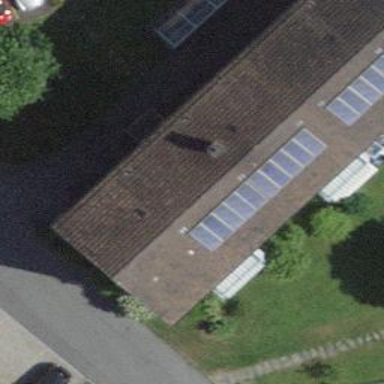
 consisting of solar photovoltaic panels."